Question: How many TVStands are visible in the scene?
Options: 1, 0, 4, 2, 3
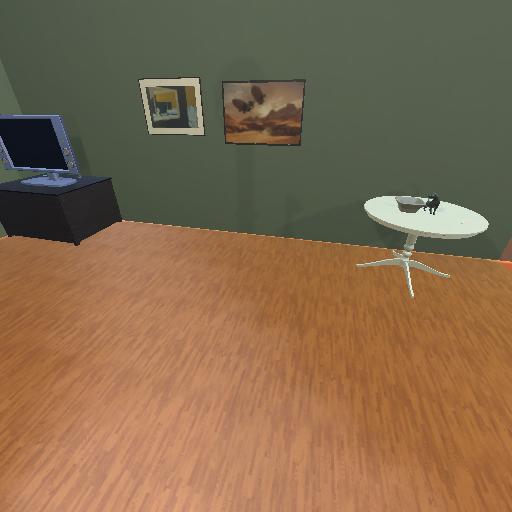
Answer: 1